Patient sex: M
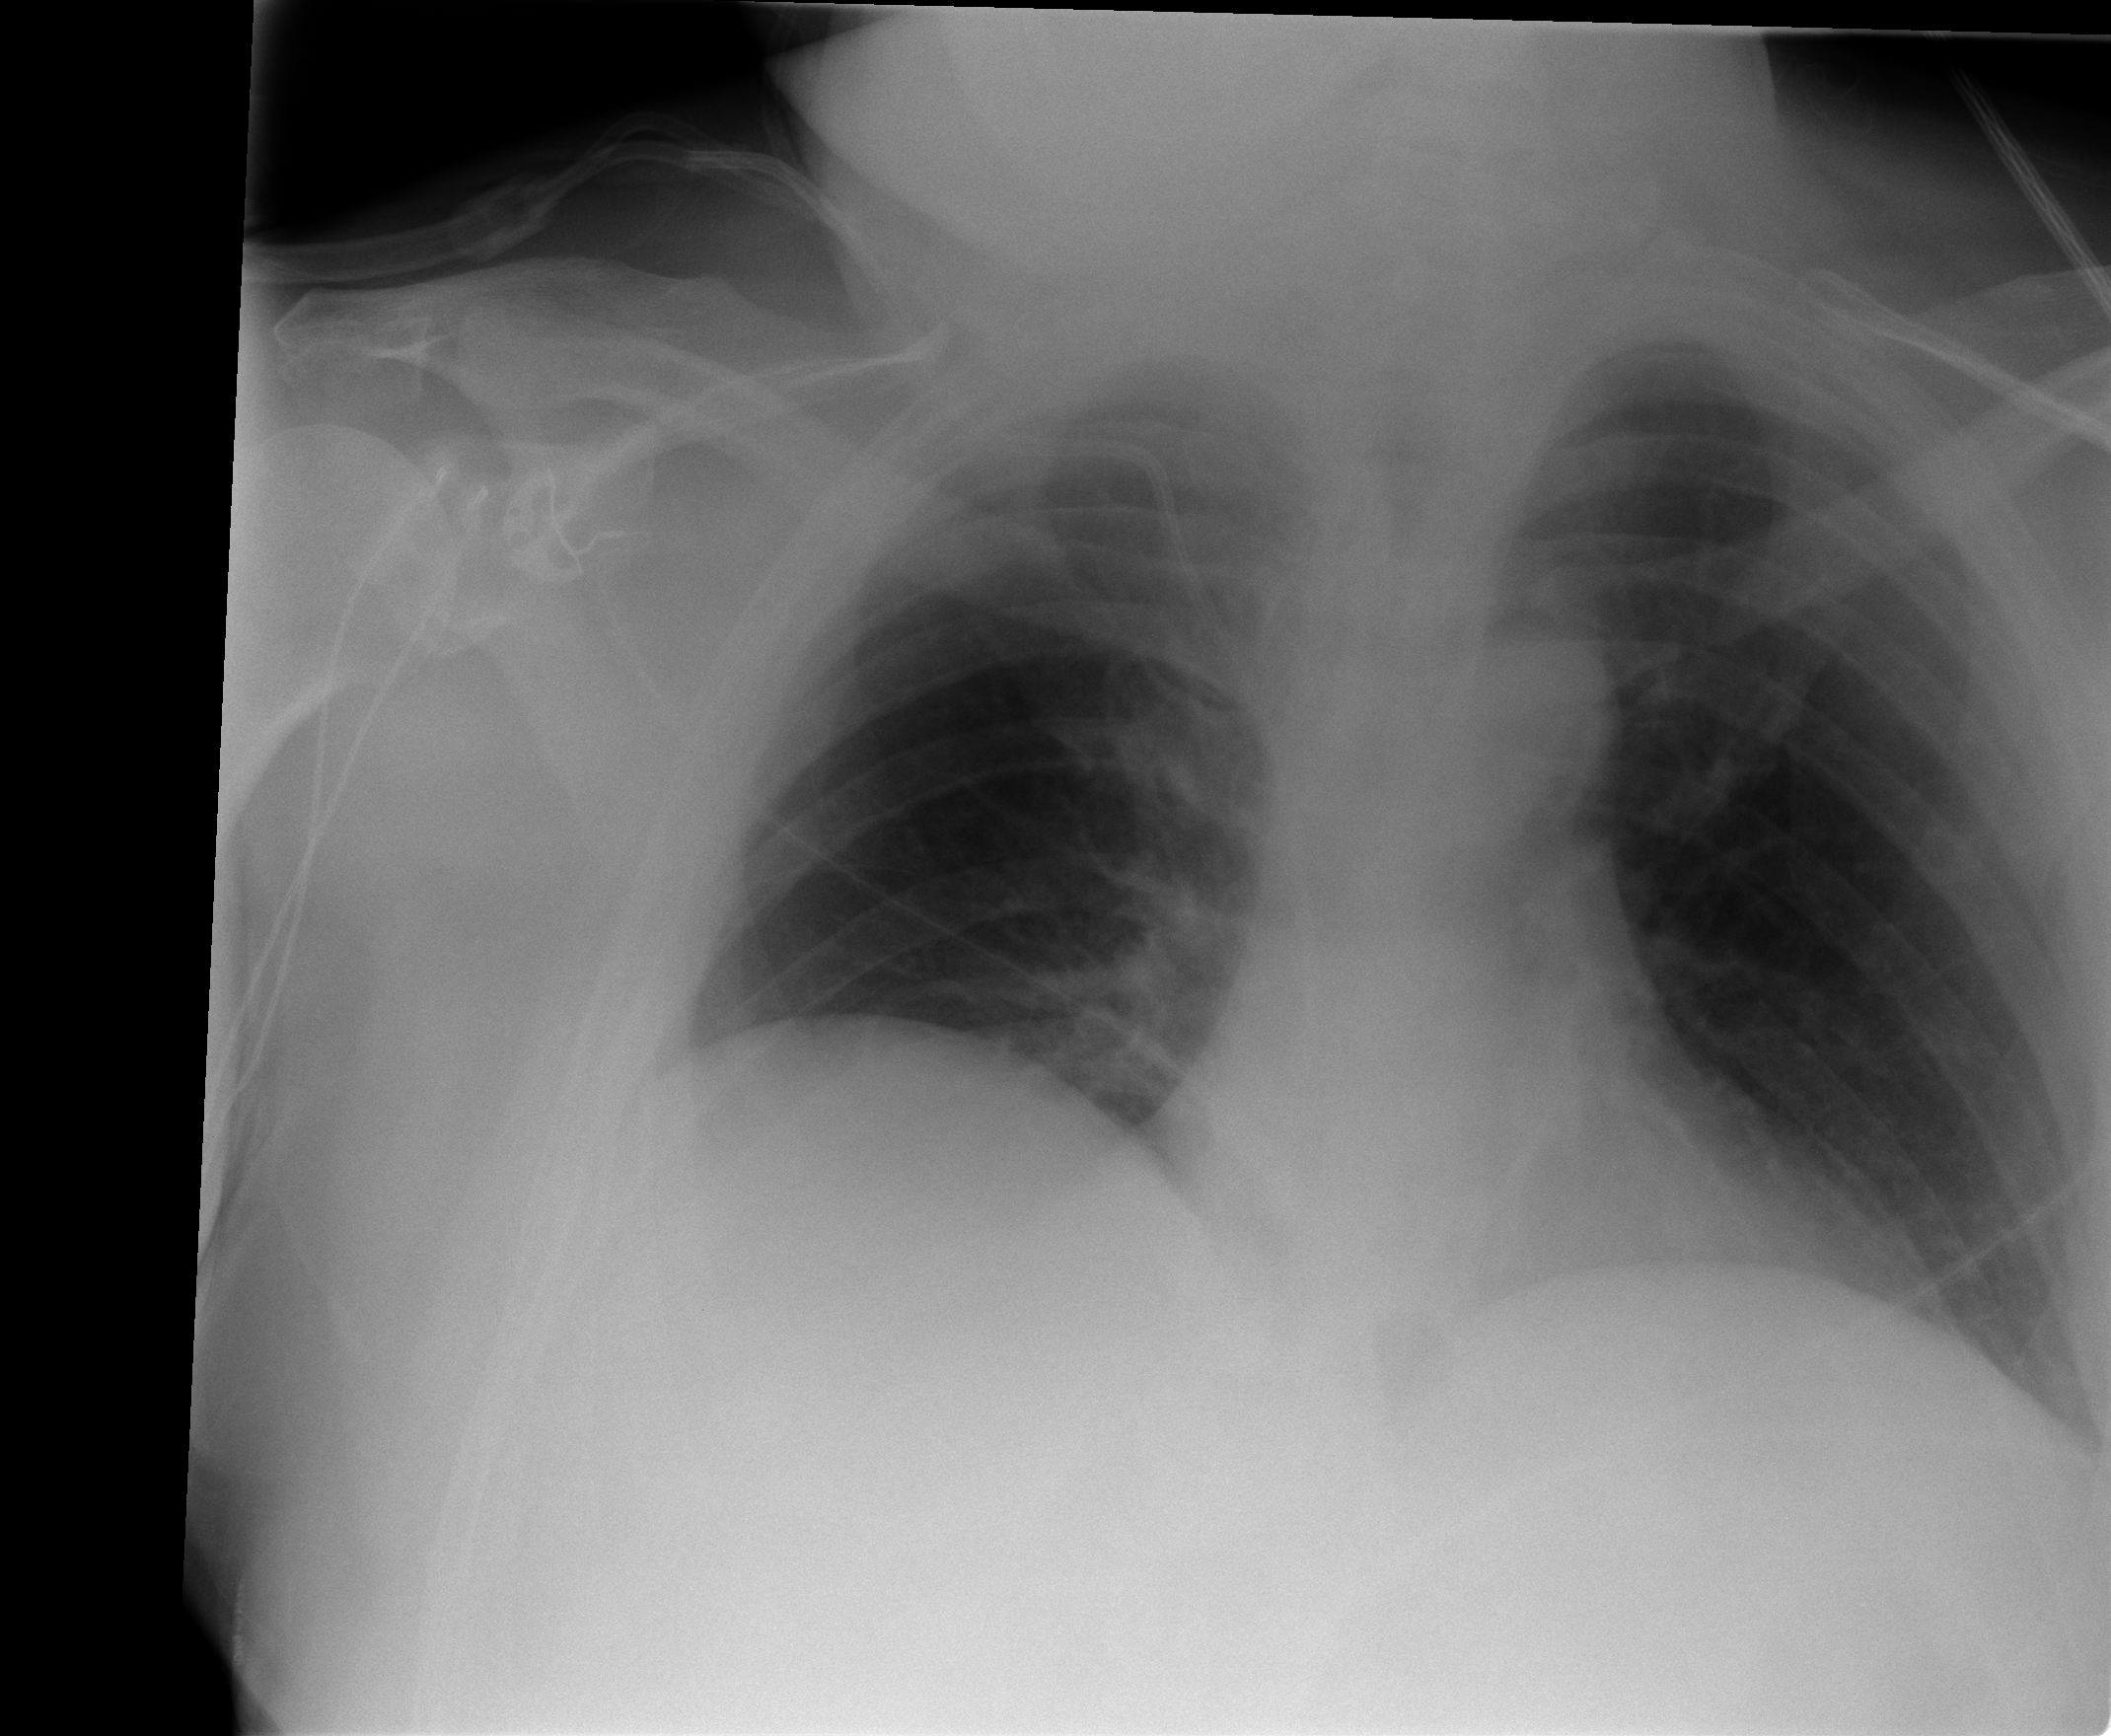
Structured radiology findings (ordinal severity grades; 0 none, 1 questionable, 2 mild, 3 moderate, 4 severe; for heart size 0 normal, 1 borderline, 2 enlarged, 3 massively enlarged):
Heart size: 0
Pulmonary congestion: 1
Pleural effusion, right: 0
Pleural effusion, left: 0
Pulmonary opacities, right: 0
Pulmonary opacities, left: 0
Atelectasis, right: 0
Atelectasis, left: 0